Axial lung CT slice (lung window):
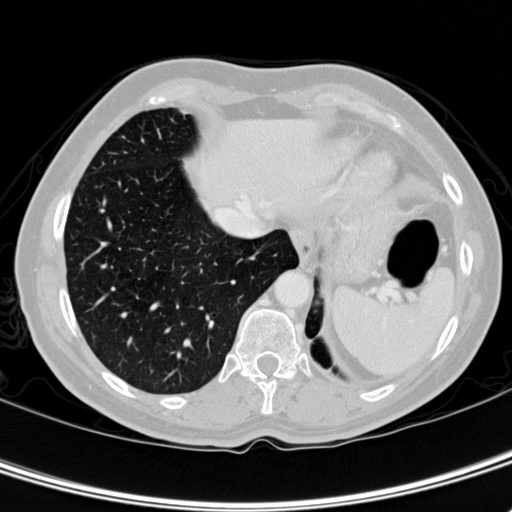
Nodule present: no